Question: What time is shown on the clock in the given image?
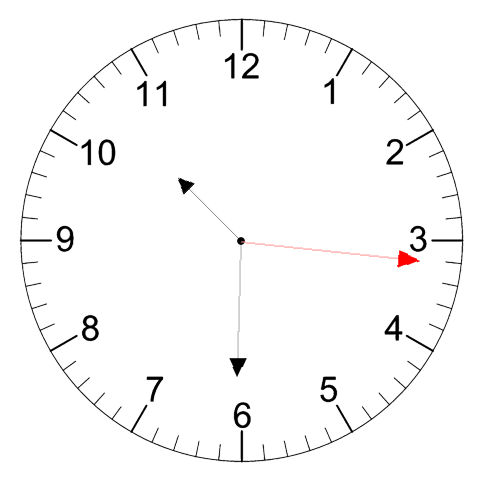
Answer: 10:30:16